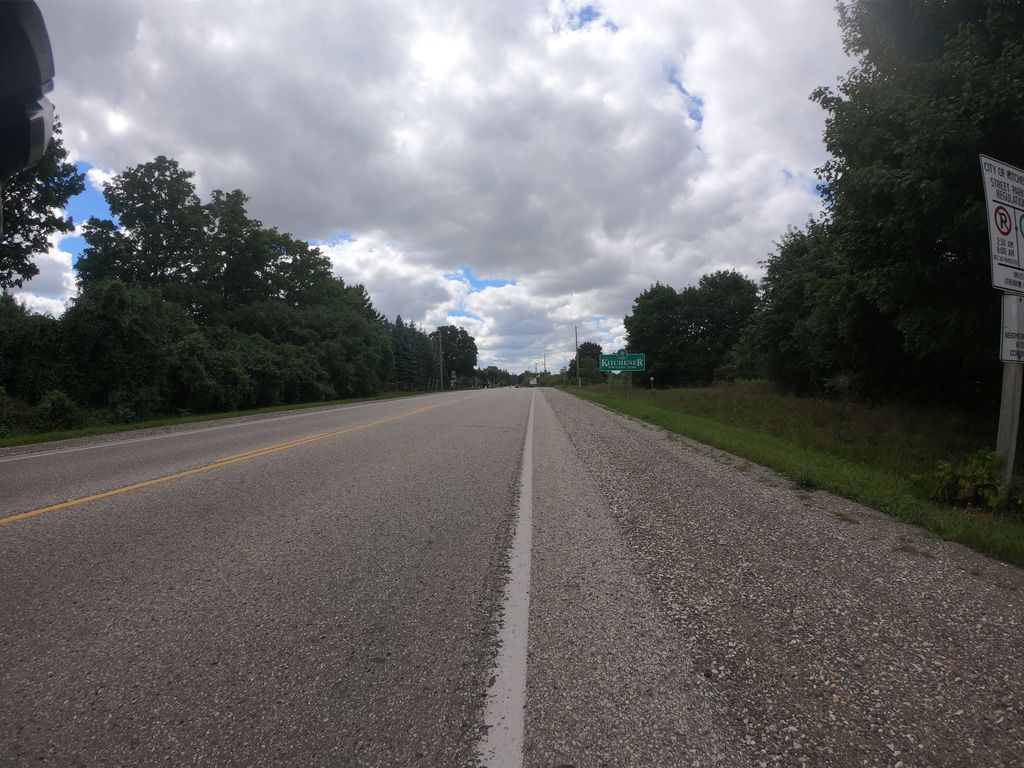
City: kitchener-waterloo